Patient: sex F, age 59
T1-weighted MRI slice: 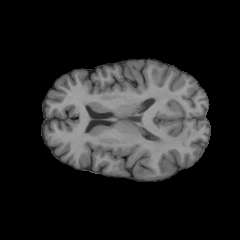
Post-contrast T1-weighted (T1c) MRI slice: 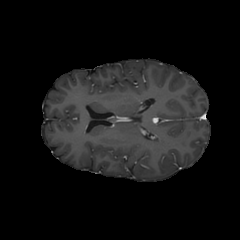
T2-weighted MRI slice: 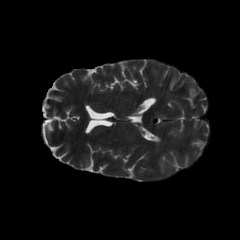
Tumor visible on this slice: no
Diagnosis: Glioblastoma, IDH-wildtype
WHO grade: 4